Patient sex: M
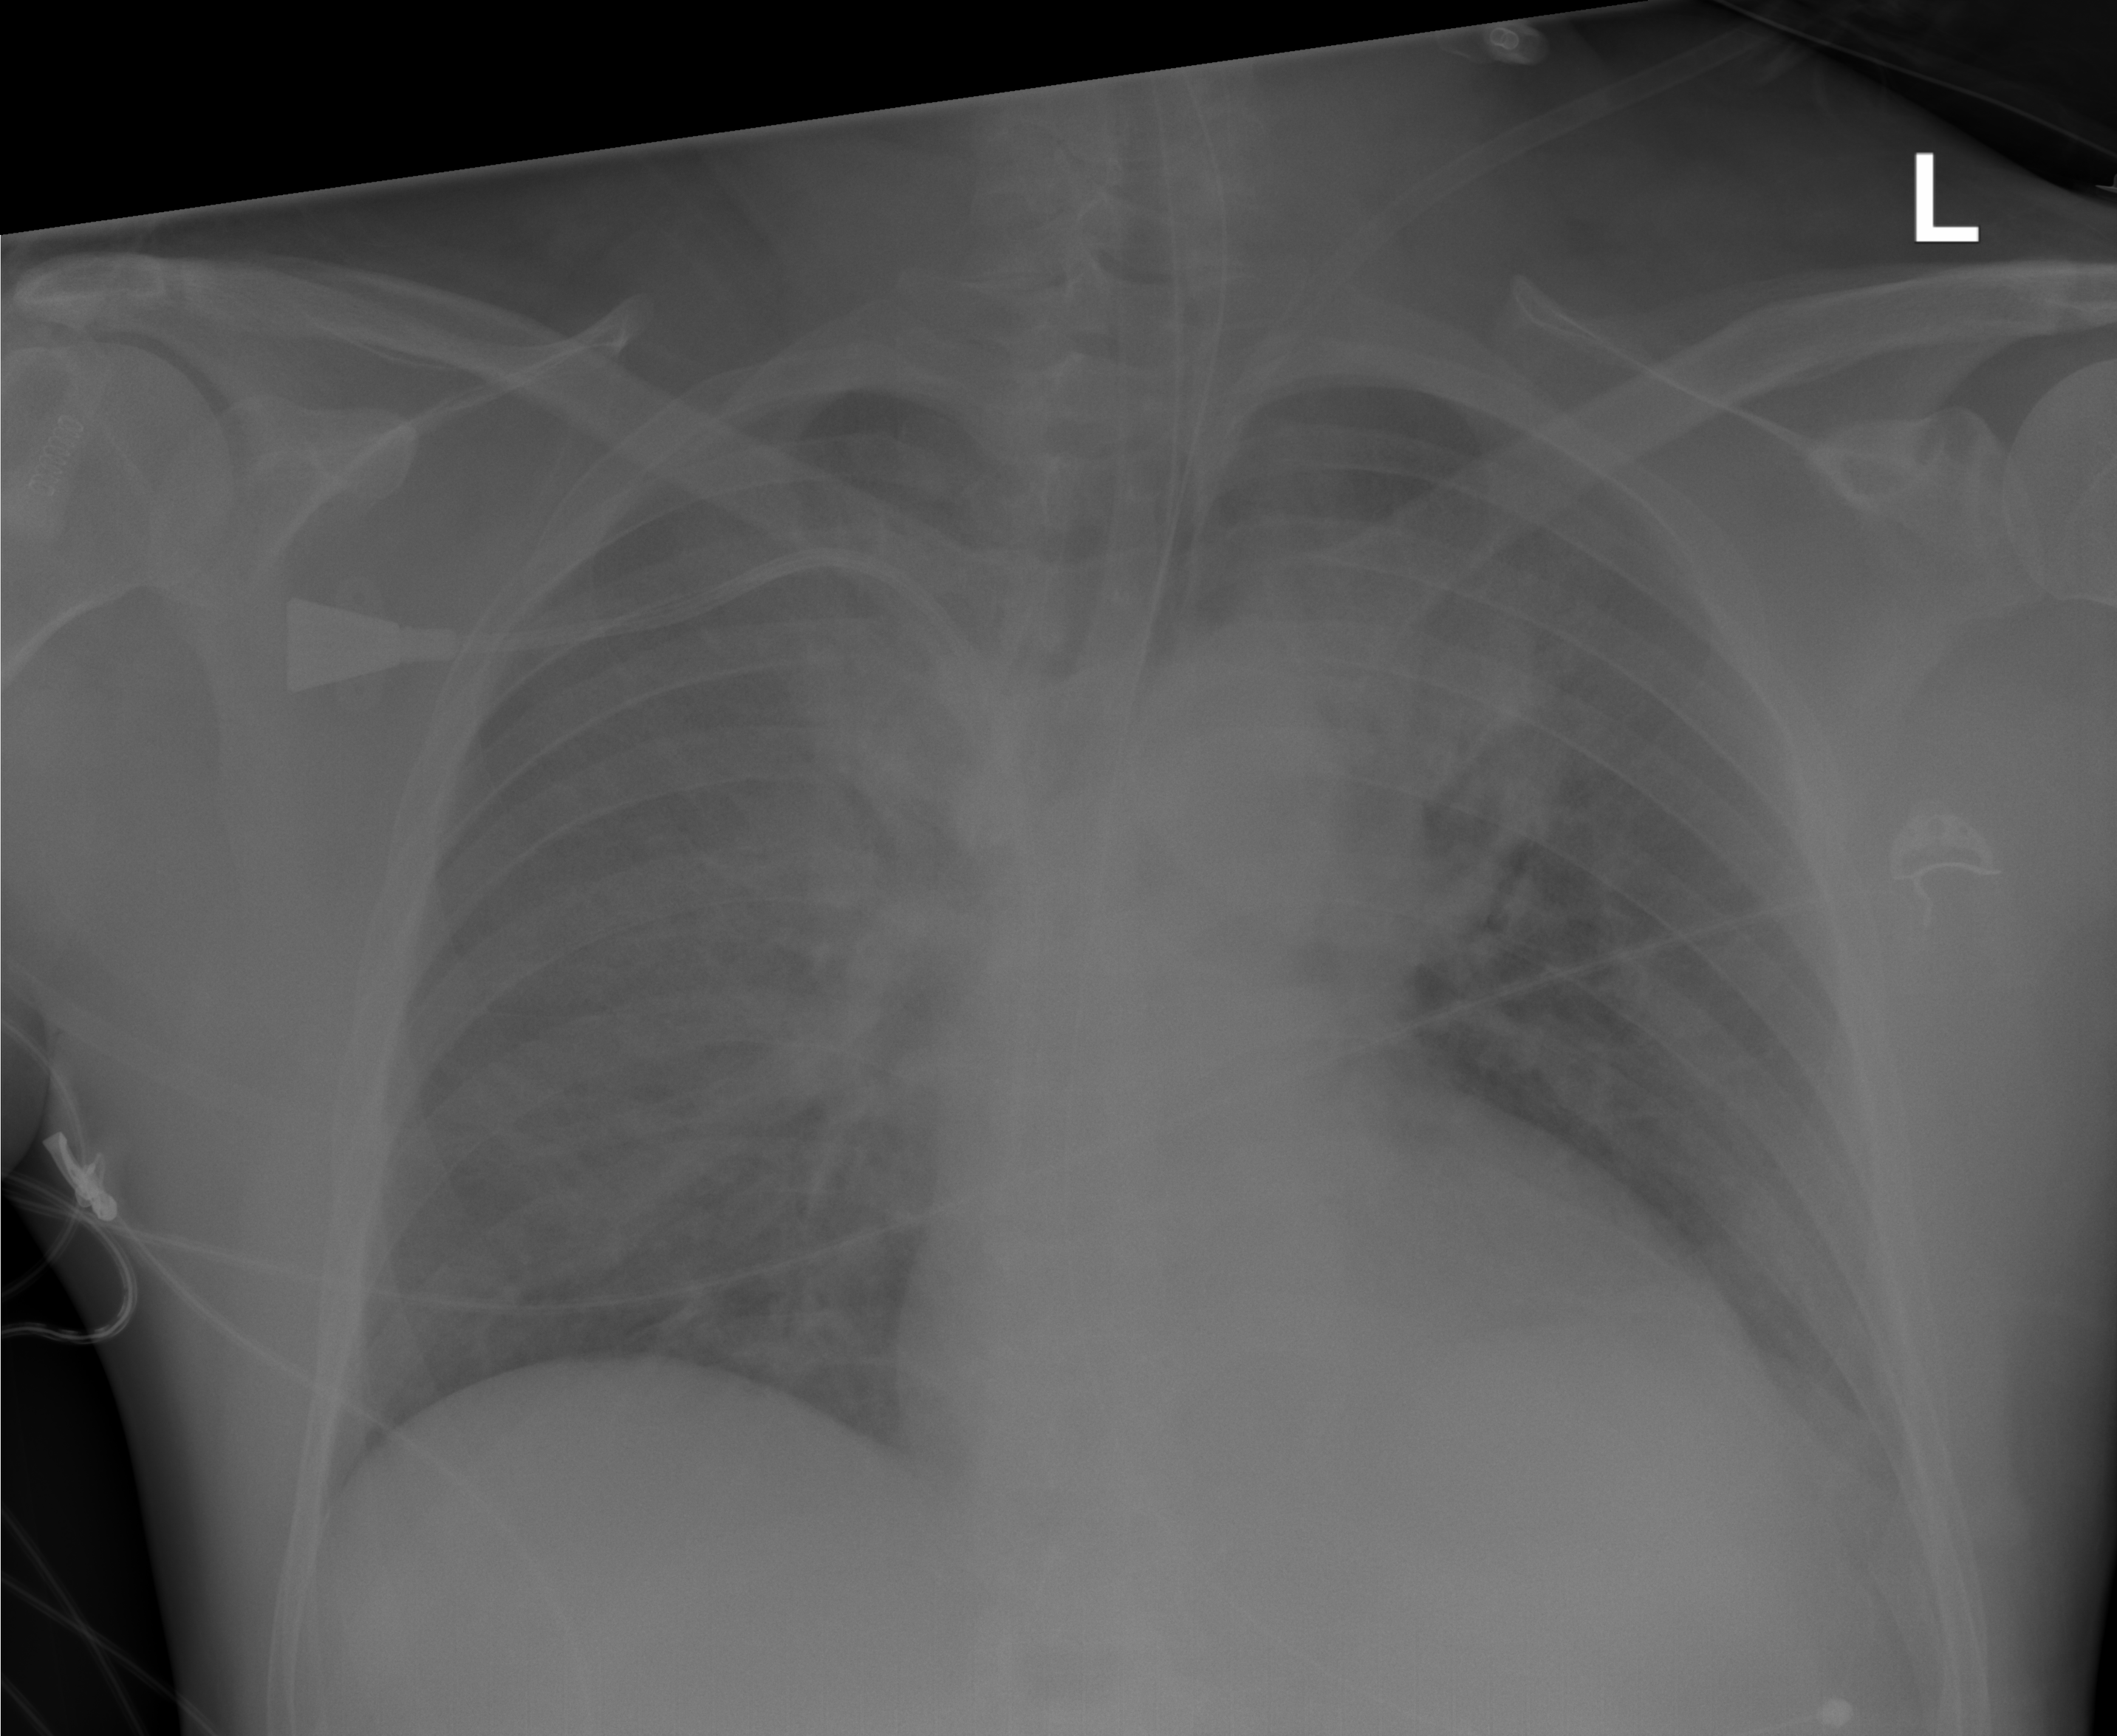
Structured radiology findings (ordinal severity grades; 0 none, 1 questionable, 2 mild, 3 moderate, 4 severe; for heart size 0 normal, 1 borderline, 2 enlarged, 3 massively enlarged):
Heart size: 0
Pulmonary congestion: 3
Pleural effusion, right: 0
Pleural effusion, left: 2
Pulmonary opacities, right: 0
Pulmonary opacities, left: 0
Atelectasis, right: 0
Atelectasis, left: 2